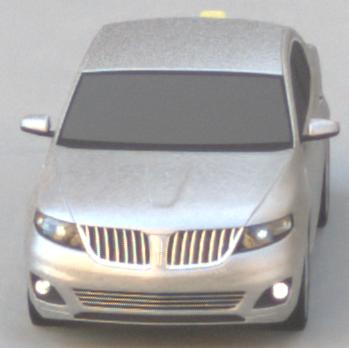
Make: Lincoln
Model: MKS
Detailed model: -
Model produced from: 2008
Model produced until: 2011
Doors: 4
Color: white
Road condition: dry road
Daytime: morning or afternoon
Contrast: low contrast